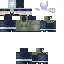
A male human skin with dark skin, wearing brown helmet dressed in a blue hoodie and black pants, featuring a closed mouth.